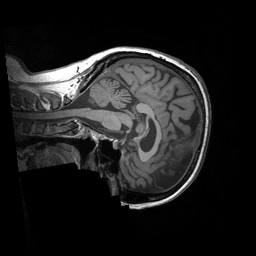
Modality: T1w
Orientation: sagittal
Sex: female
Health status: ill
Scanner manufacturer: siemens
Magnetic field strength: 3 T
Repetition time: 1.66 s
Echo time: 0.00254 s